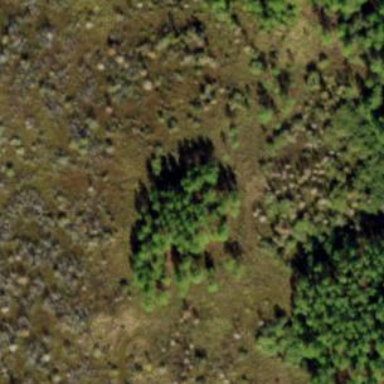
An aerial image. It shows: Forest area predominantly covered with needle-leaved trees.